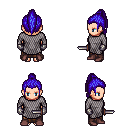
a pixel art fantasy rpg character, female body template, human, light skin, chain mail, robe skirt, blue long topknot hairstyle, metal gloves, maroon shoes, dagger, four views (front, back, left, right), 2x2 character sprite sheet, small pixel art, hard edges, no anti-aliasing